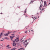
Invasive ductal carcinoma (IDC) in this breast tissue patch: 1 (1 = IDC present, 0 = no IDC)